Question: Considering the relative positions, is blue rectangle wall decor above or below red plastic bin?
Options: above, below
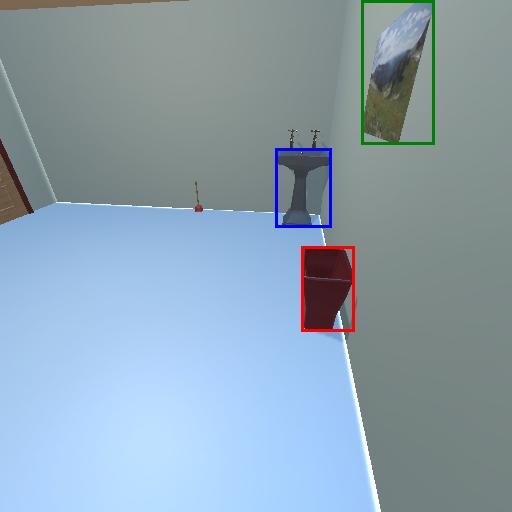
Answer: above